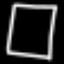
Label: square